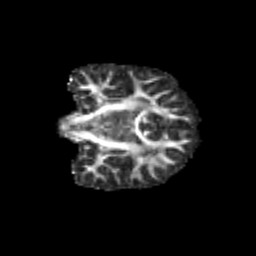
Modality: FA
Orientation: coronal
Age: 10
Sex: female
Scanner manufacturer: siemens
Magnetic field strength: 3 T
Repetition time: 3.8 s
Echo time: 0.07 s